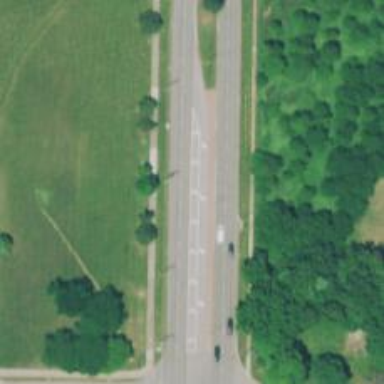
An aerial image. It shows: Road marking featuring gore chevron.